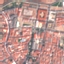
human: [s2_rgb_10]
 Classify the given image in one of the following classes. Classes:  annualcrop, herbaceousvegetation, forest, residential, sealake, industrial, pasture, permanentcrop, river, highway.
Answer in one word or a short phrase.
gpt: Residential